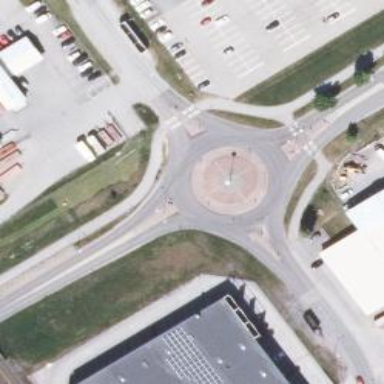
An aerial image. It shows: Secondary road around roundabout.